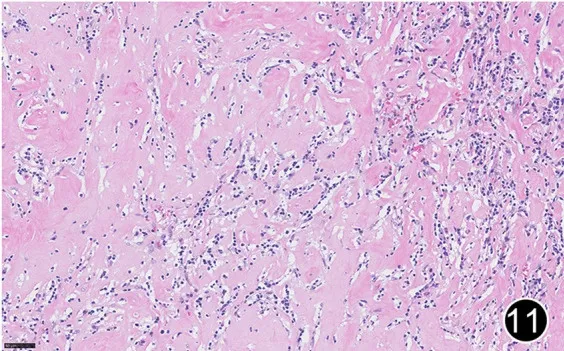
After six rounds of chemotherapy and four rounds of immunotherapy, the tumor regressed significantly, with significant collagenization in the lesion. This is a high-power magnification of HE staining.
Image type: pathology (h&e)